Question: I want to highlight a pattern of string in word document using java code. I have identified the pattern in java now I want to highlight that pattern in word document. I want to write the string in word file and highlight the pattern in string.
I want my output like this.

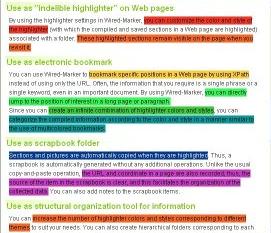
Answer: Sarah, what the below should do is take your String, get the index points of the words we want to color (like before) and then it will create a new ArrayList which will contain the letters of your string plus the words we wanted to color. E.g if your string was "abigdog", and you wanted to colour big, I have made an ArrayList as follows:
'''
element1: a
element2: big
element3: d
element4: o
element5: g
'''
When creating the character run we iterate over the ArrayList, colouring the relevant elements/words as required.
'''
public class SO4 {
public static void main(String[] args) {
String words = "adaahhhccadcdaccaaddadddcchah"; //String from doc
String[] wordsToColour = {"ahhh", "acca", "adda", "hah" }; //Words we want to find
ArrayList<Integer> points = new ArrayList<Integer>(); //Hold indexes of words
//Get the points of the words to colour first and add them to points arrayList
int j, k =0, count = 0;
String checker = "";
while(count < wordsToColour.length){ //For each search word
j = 0; //start of search word
k = wordsToColour[count].length(); //end of current search word
while(k < words.length() + 1){ //we will search whole string
checker = words.substring(j, k); //String equal to a substring the same length as the word we are searching for
if(checker.equals(wordsToColour[count])){ //If we find our word
points.add(Integer.valueOf(j)); //Store co-ordinates in arrayList, co-ordinate being the index at which the word is found
points.add(Integer.valueOf(k)); //Store co-ordinates in arrayList co-ordinate being the index at which the word is found
}
j++;
k++;
}//Inner loop
count++;
}//Outer loop
//Checking the arrayList to see if it contains our words.
/* k=0; j=1;
while(j < points.size()){
System.out.println(points.get(k) + " " + points.get(j) + " Word: " + words.substring(points.get(k), points.get(j)));
k = (k+2);
j = (j + 2);
} */
//This will hold a reference to either a letter or a word to colour
ArrayList<String> wordsByElement = new ArrayList<String>(words.length());
k = 0; j = 0;
String storage; //Will hold reference to current substring
while(j < words.length()){
storage = words.substring(j, j+1); //Will iterate over each letter
if(j == points.get(k)){ //If we hit a point stored in points array
//Use points in array to add substring word to wordsByElement ArrayList
wordsByElement.add(words.substring(points.get(k), points.get(k+1))); //Adding
j = points.get(k + 1) -1; //Set j to continue at the point after the word we just extracted
k = (k + 2); //raise k to start point of next word we want
}/*Inner if */ else { //If we didn't get a match
wordsByElement.add(storage); //add the letter
}
j++;
}//While loop end
//This shows what is in the ArrayList and should show what I have done to this point
for(String s : wordsByElement){
System.out.println(s); //Checking what is in our ArrayList
}
XWPFDocument newDoc = new XWPFDocument(); //Doc to write new doc to
XWPFParagraph para = newDoc.createParagraph(); //Paragraph
XWPFRun run = para.createRun(); //Where the text will be written from
k=0;
while(k < wordsByElement.size()){
run = para.createRun();
switch (wordsByElement.get(k)) {
case "ahhh": //If word is ahhh
run.setColor("ff5400"); //Set Color
break;
case "acca": //If word is acca
run.setColor("a7bf42"); //set color
break;
case "adda": //So on
run.setColor("7b8896"); //so forth
break;
case "hah":
run.setColor("00adee");
break;
default: //If word is not one of the above
run.setColor("000000"); //Color is black
break;
}
run.setText((wordsByElement.get(k)));
k++;
}
try {
newDoc.write(new FileOutputStream(new File("D:\Users\user277005\Desktop\testerFinished.docx")));
//View our document
if(Desktop.isDesktopSupported()){
Desktop.getDesktop().open(new File("D:\Users\user277005\Desktop\testerFinished.docx"));
}
} catch (IOException e) {
e.printStackTrace();
} //save
}
}
'''
Good luck!